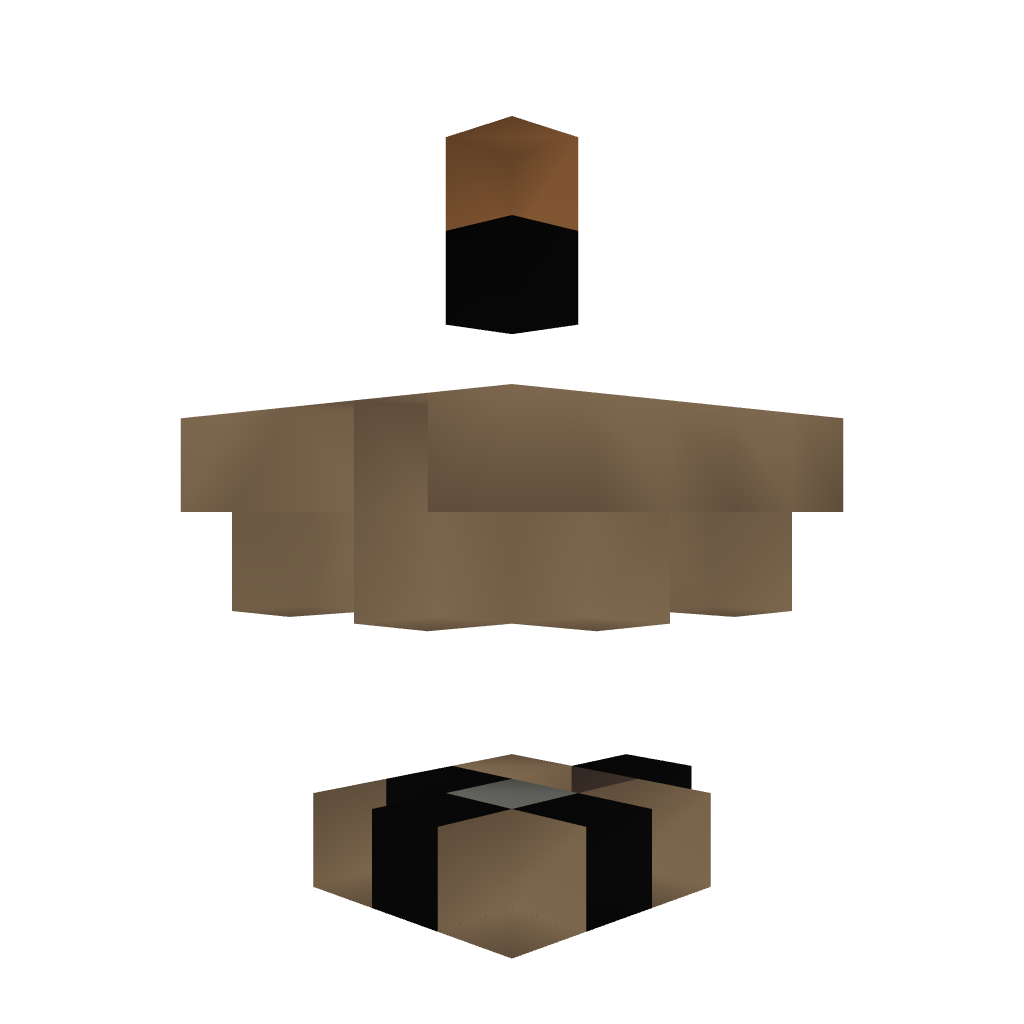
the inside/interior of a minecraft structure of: Beach guard tower